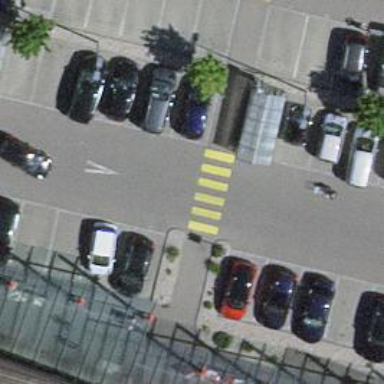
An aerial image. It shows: Uncontrolled zebra crossing on the road.